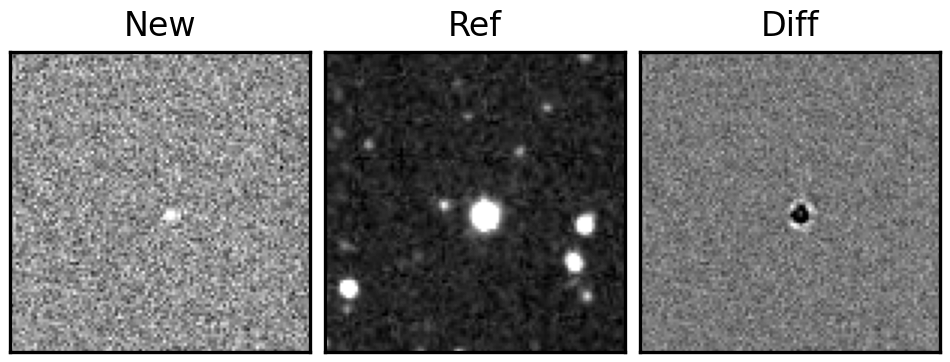
Label: bogus